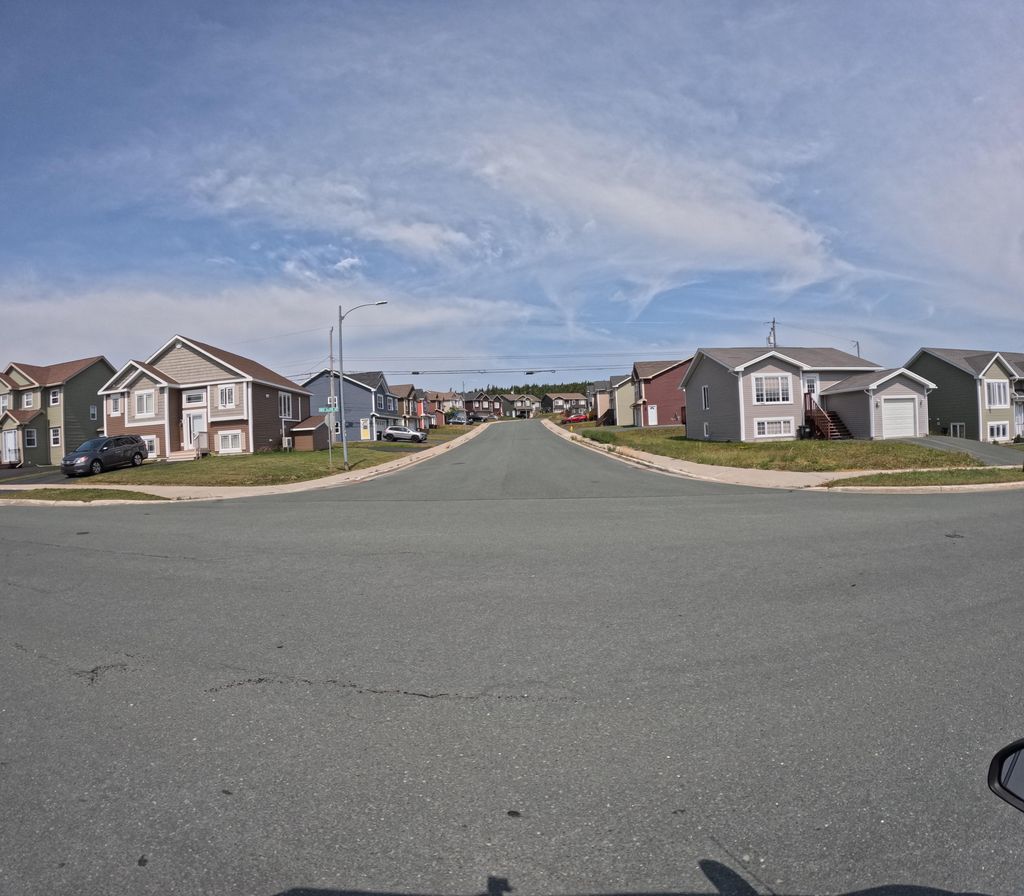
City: st_johns